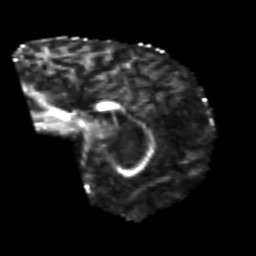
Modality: FA
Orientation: sagittal
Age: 50
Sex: male
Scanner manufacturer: siemens
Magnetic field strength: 3 T
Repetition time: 4.987 s
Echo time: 0.0792 s